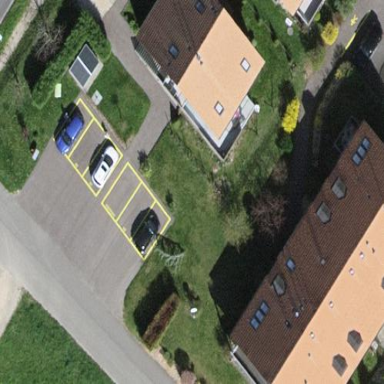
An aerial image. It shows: Residential garden.